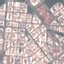
Land use / land cover class: Residential